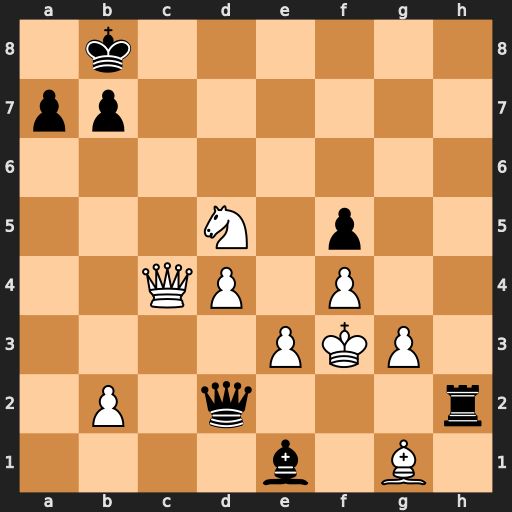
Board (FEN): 1k6/pp6/8/3N1p2/2QP1P2/4PKP1/1P1q3r/4b1B1
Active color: w
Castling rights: -
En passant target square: -
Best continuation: Qc7+ Ka8 Qc8#